Brain MRI, t1w sequence, axial 2D slice.
Patient: age 3, sex F, weight 95 kg, height 1.95 m
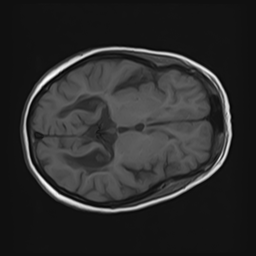